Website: bh-photo
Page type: store-pickup
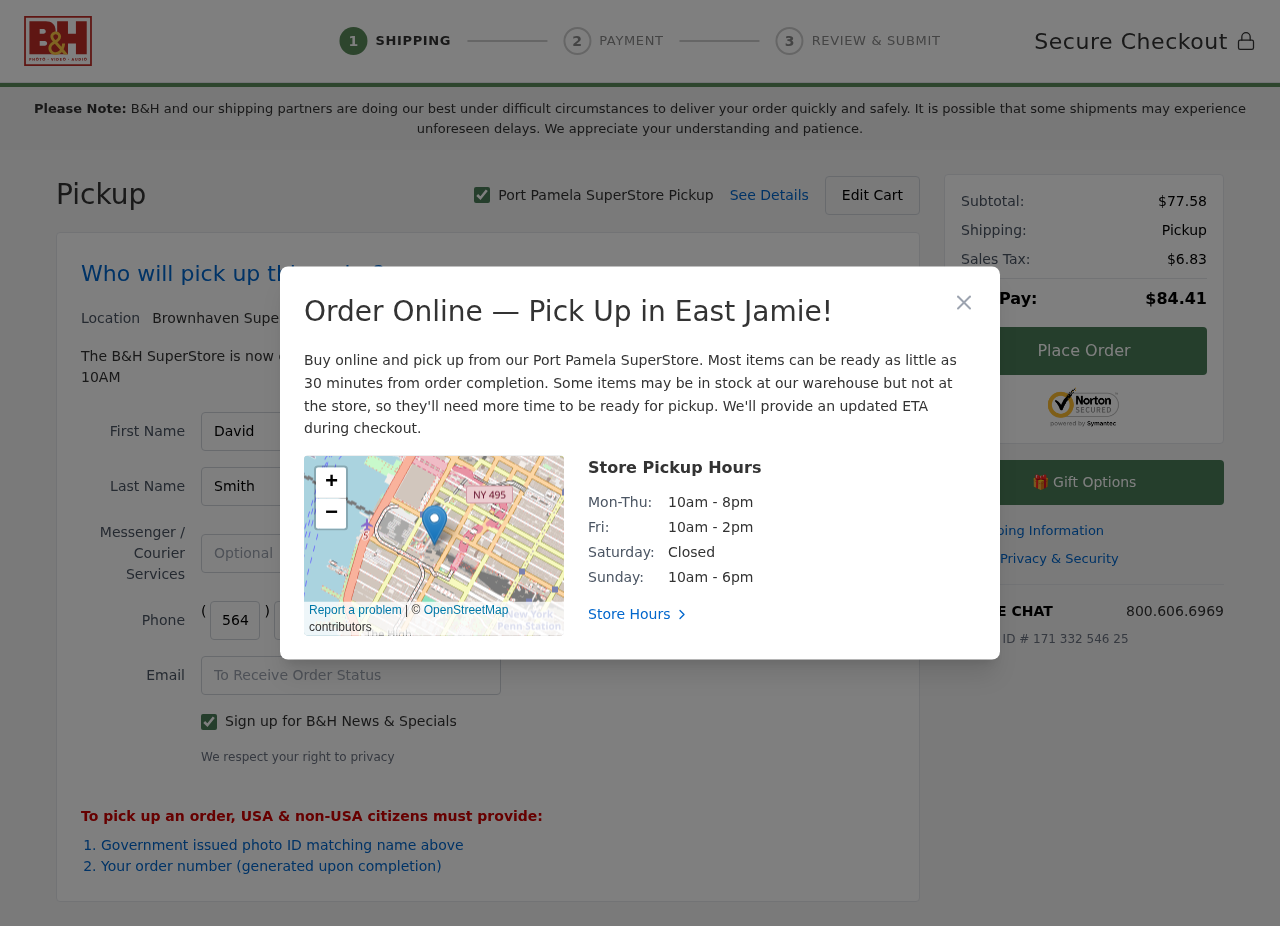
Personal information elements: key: PII_CITY
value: Port Pamela
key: PII_CITY2
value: Brownhaven
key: PII_CITY3
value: East Jamie
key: PII_EMAIL
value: david.smith@hotmail.com
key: PII_FIRSTNAME
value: David
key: PII_LASTNAME
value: Smith
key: PII_PHONE_AREA
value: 564
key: PII_PHONE_PREFIX
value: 301
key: PII_PHONE_SUFFIX
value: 6329
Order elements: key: ORDER_SUBTOTAL
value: $77.58
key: ORDER_TAX
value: $6.83
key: ORDER_TOTAL
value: $84.41
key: ORDER_ID
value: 171 332 546 25